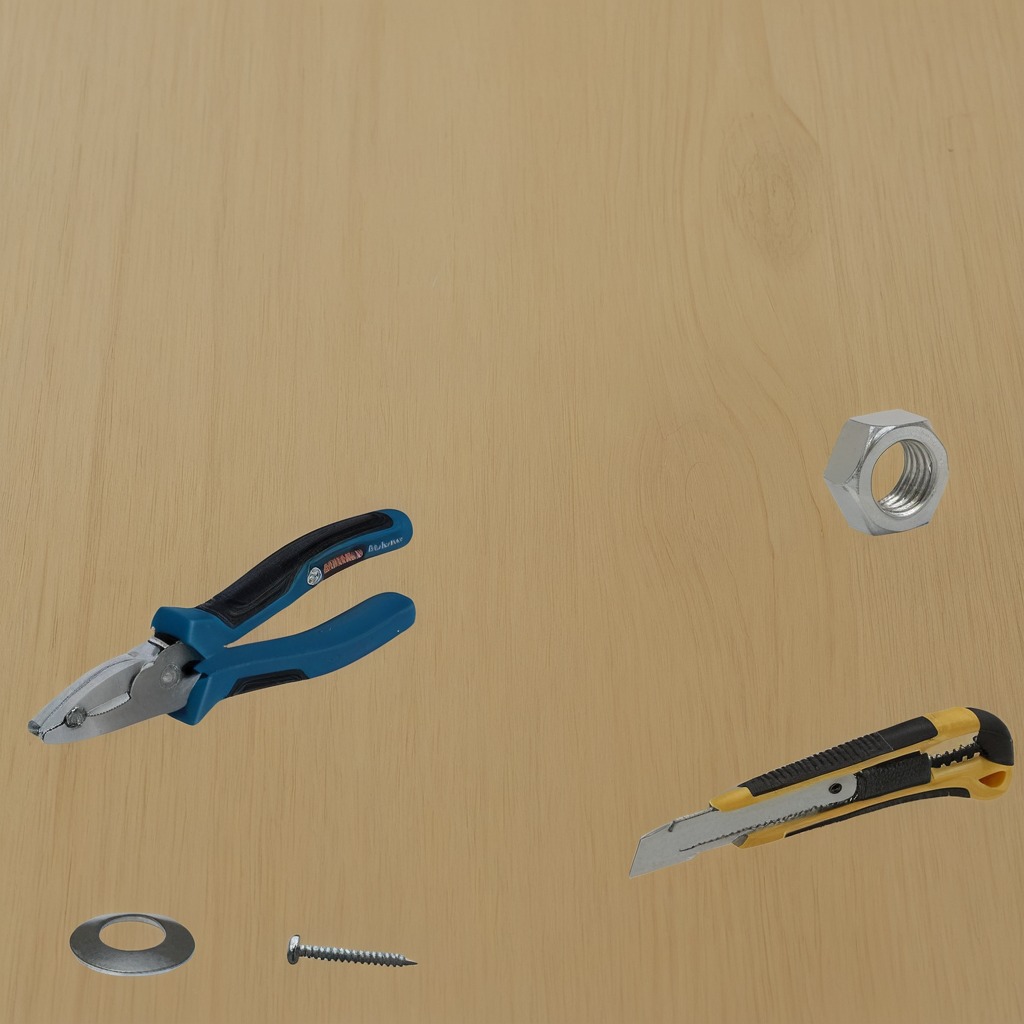
A flat metal washer, pliers, and nut are lying on the plywood surface in a paint workshop.